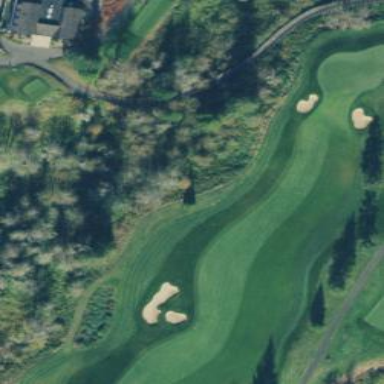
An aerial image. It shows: Grassy area designated as golf fairway.